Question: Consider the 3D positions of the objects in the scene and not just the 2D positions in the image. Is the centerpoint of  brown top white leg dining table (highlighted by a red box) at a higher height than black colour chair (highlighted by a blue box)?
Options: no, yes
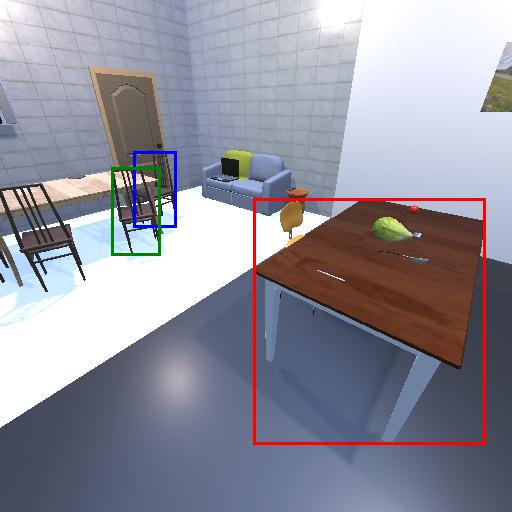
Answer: no